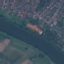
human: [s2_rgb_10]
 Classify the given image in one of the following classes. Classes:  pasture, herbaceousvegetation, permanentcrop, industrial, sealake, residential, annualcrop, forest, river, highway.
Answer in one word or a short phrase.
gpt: River